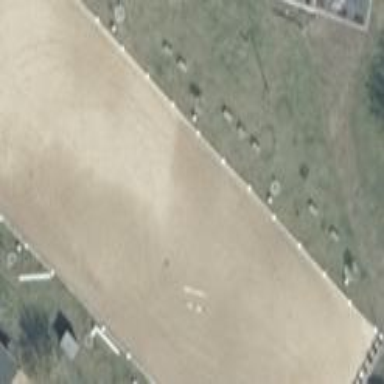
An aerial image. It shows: Equestrian pitch for leisure land use.